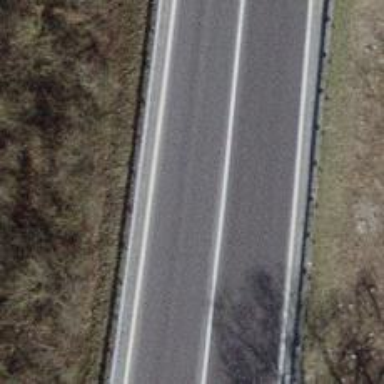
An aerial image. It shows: Secondary road with asphalt surface.